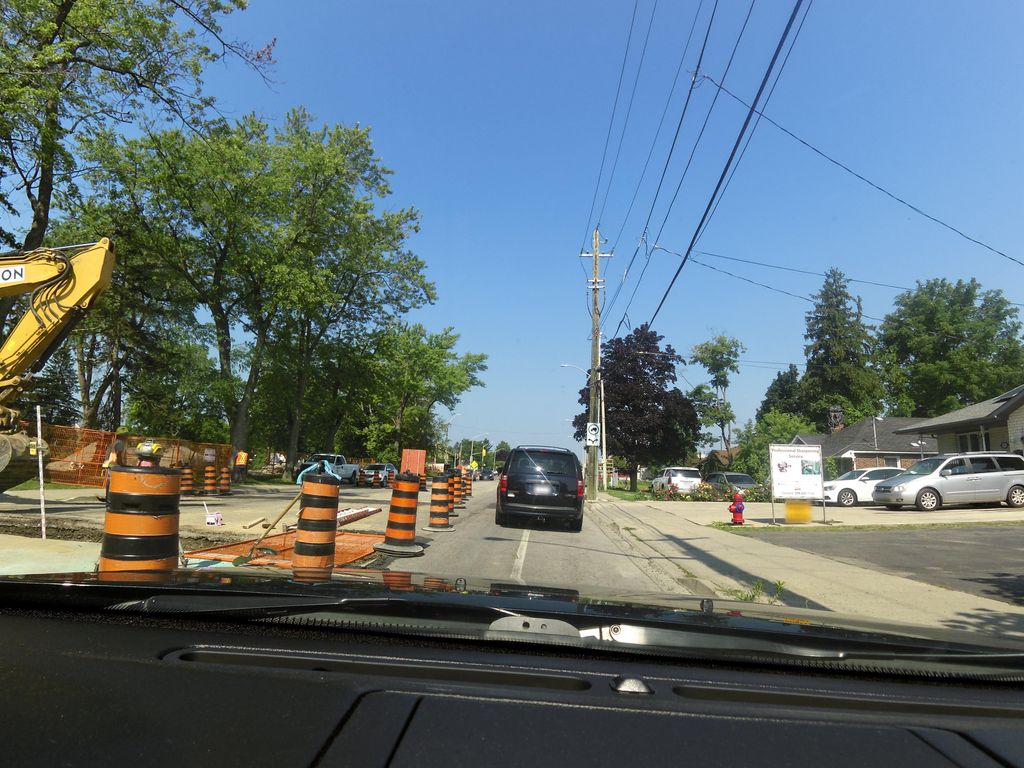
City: hamilton